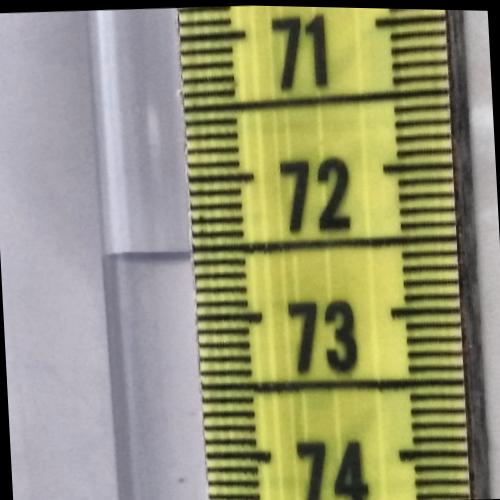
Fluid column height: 72.5 cm